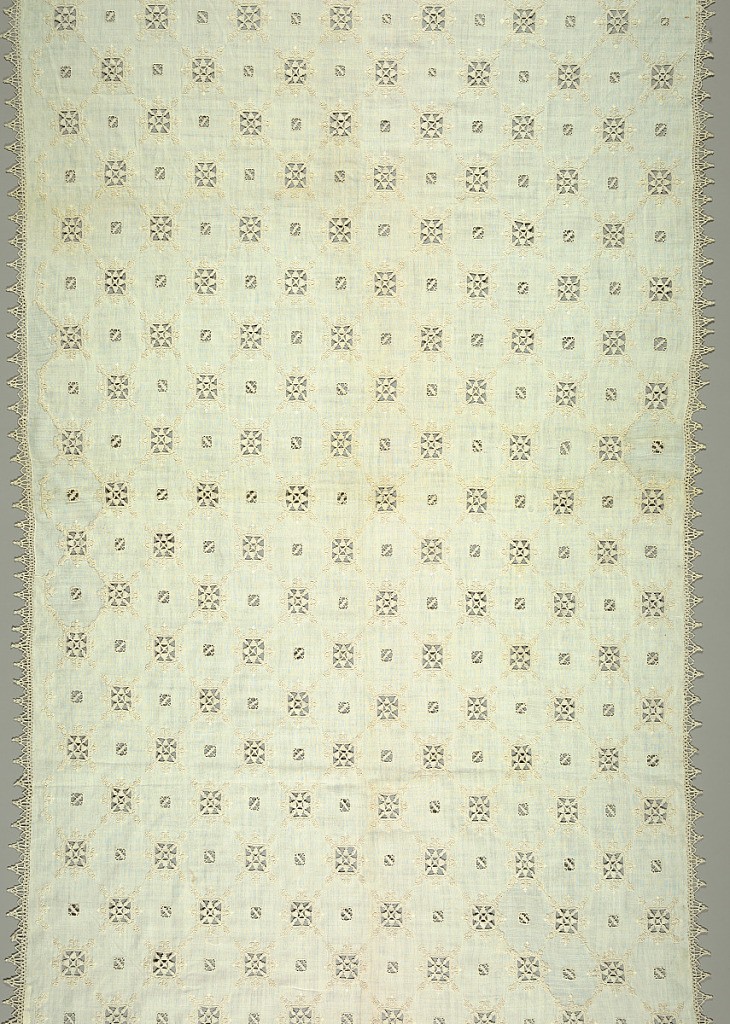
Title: Cover
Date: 16th century
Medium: linen Technique: cutwork with needle fillings and embroidery, bobbin lace
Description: Cover with a detached arrangement of square designs of cutwork connected with white embroidered lines forming a trellis pattern. Squares framed in white embroidered design in spear-shaped patterns. Edging of pointed bobbin lace.